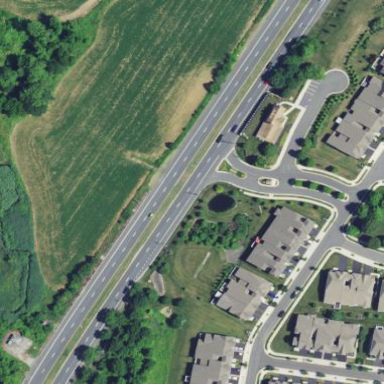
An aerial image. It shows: Traffic island on the road.